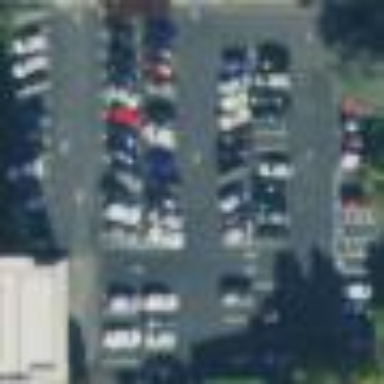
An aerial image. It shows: Parking area with asphalt surface.